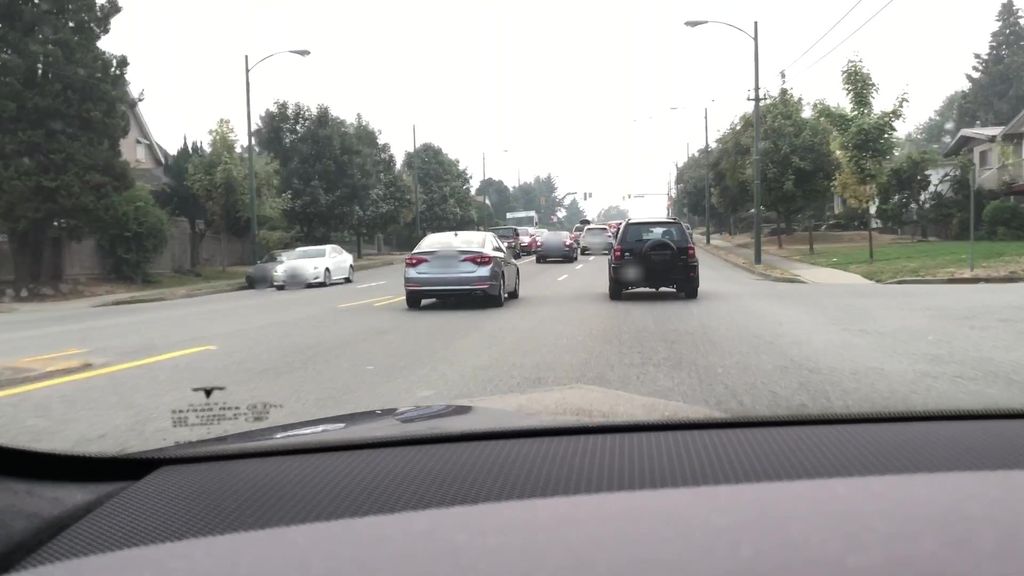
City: vancouver